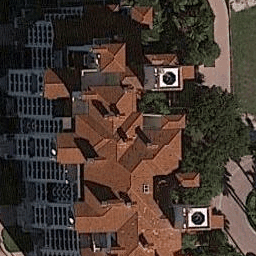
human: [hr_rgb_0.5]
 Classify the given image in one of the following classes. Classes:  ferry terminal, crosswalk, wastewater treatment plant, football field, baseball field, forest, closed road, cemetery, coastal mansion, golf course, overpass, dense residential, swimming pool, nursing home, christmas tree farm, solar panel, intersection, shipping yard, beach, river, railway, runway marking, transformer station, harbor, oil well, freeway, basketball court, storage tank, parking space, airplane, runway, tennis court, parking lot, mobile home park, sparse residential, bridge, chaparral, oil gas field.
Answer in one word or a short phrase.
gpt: coastal mansion